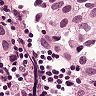
Metastatic tissue present: yes